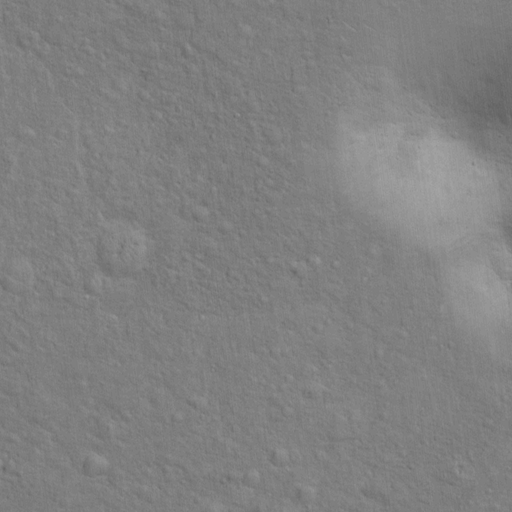
Classes present: Background, Cone